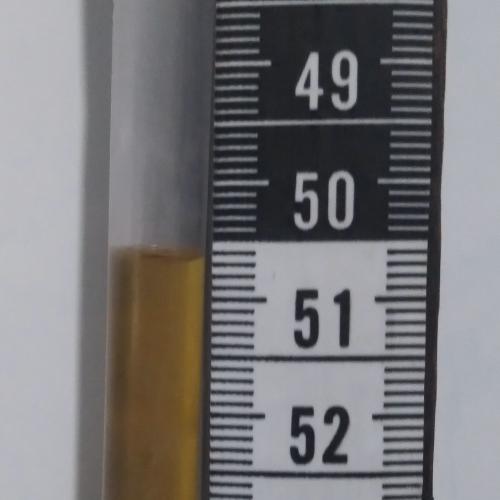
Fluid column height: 50.6 cm